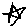
Label: star